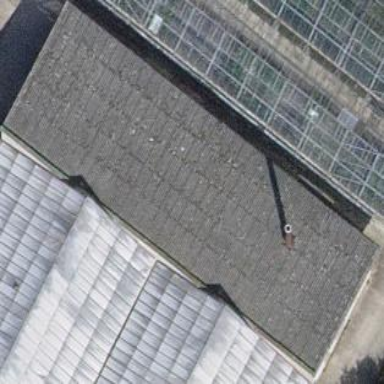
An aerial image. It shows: Greenhouse.